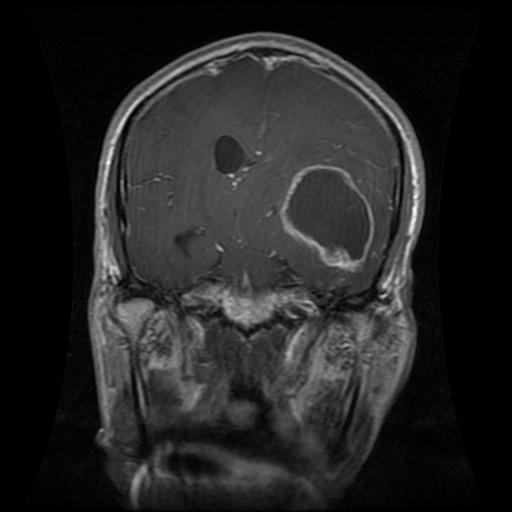
Label: glioma